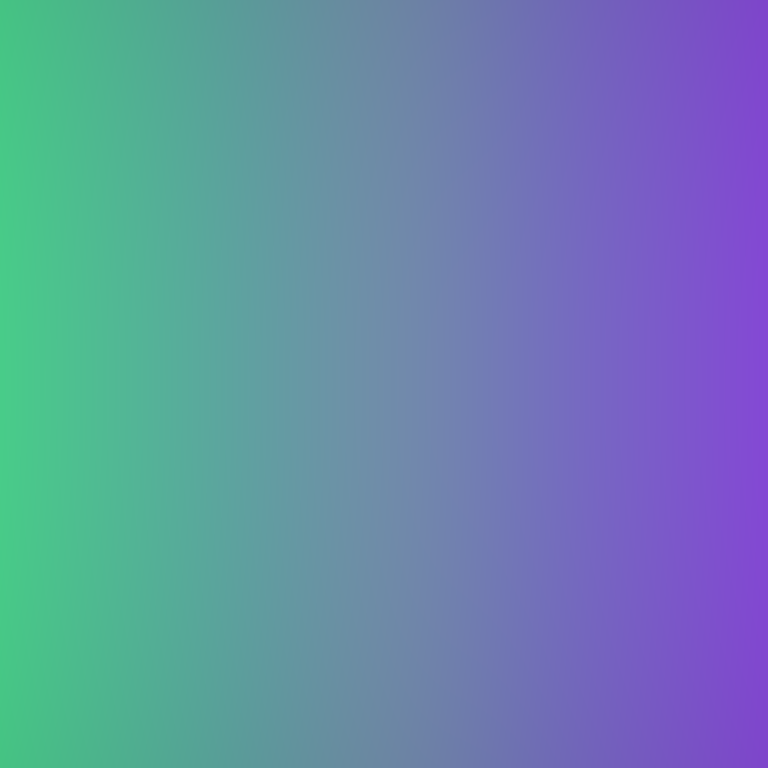
Abstract light effect, smooth gradient from vibrant green to deep purple, calm atmosphere, soft glow, no room, no furniture, no objects.